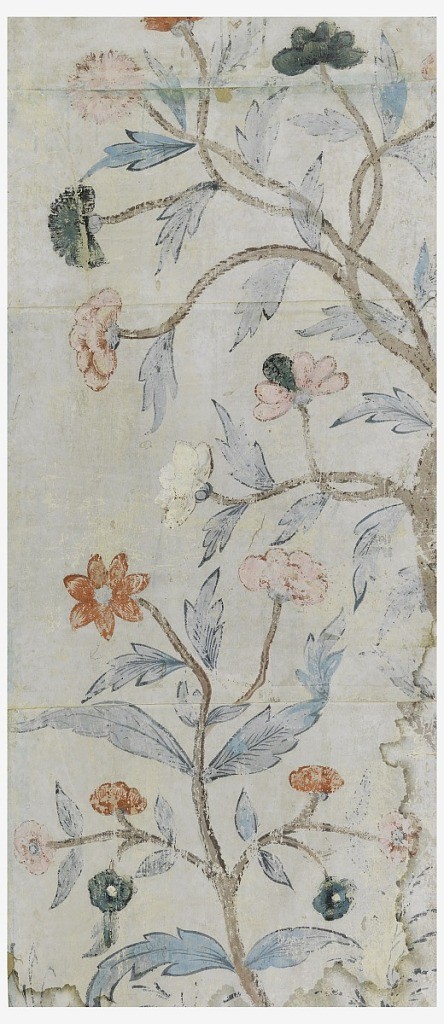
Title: Sidewall
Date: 19th century
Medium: Hand-painted on handmade paper
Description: Vertical rectangle with branches of a flowering plant derived from the Indian Tree of Life; painted on four joined sheets of paper.